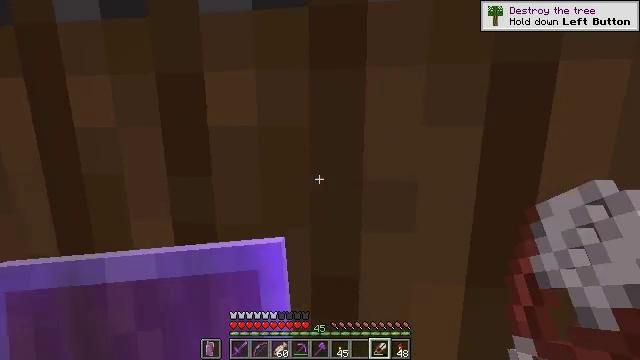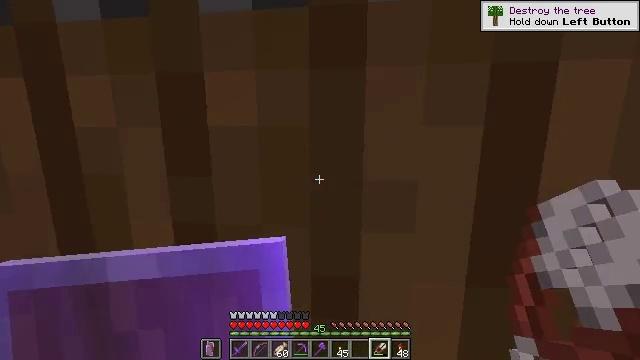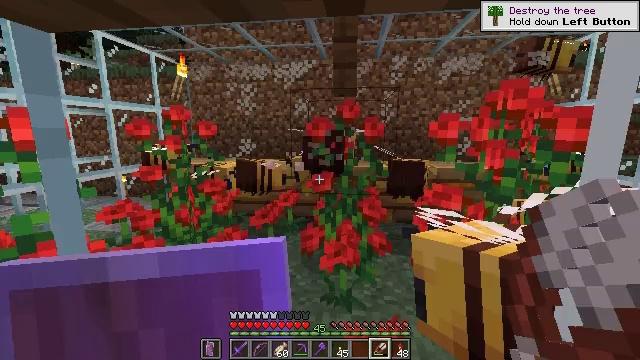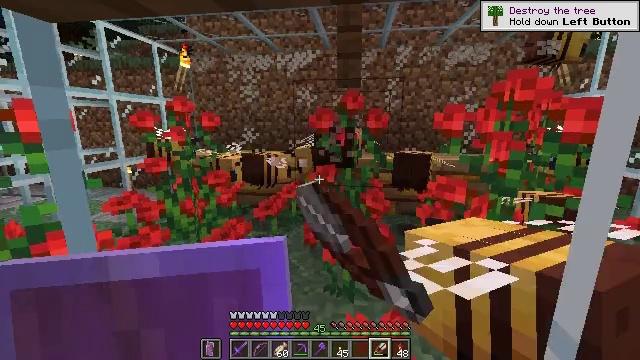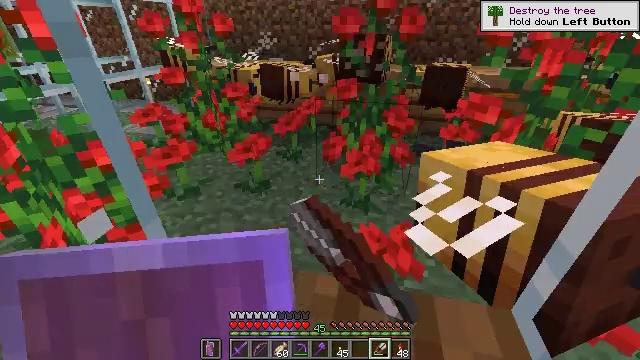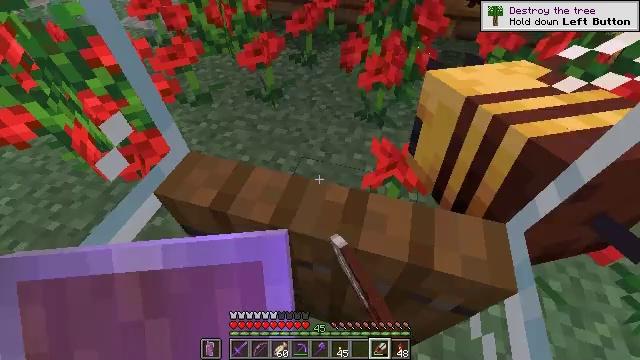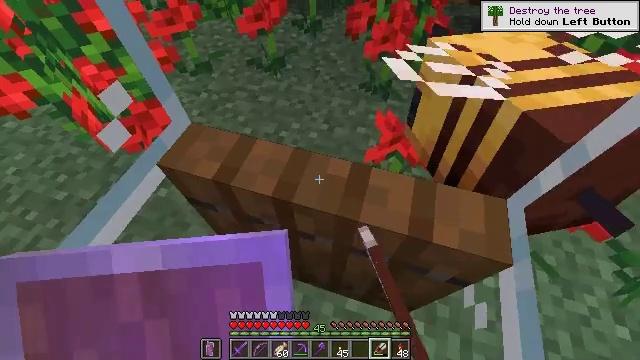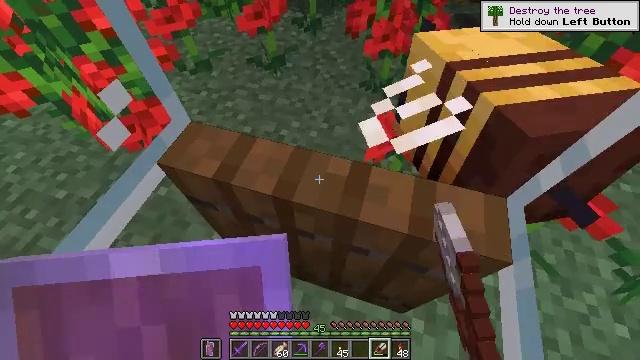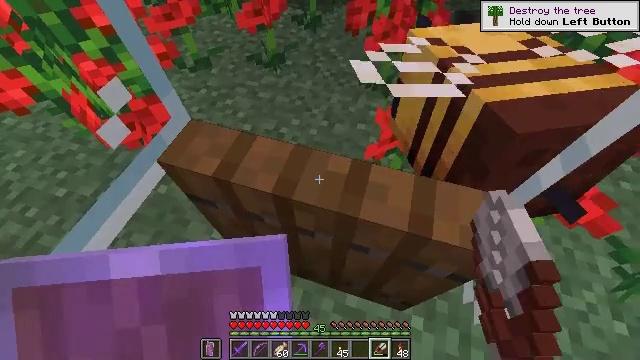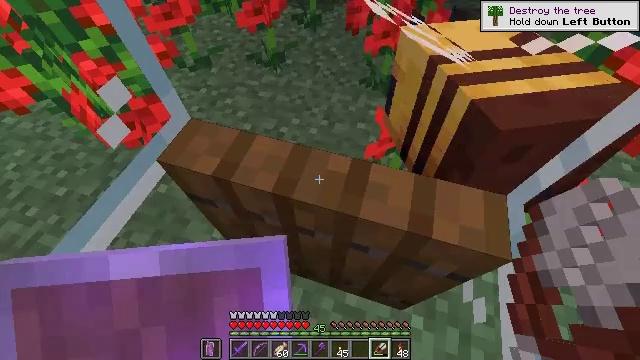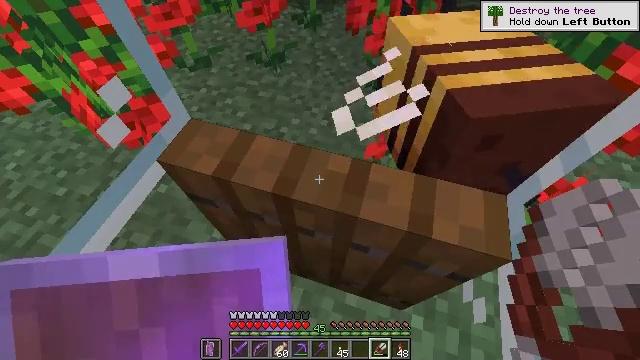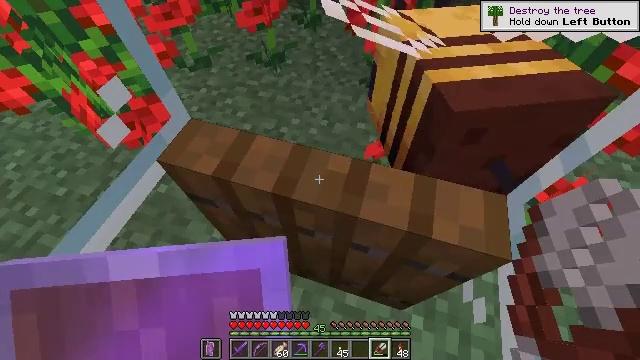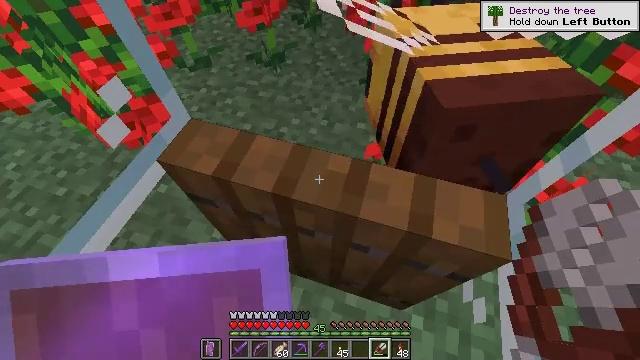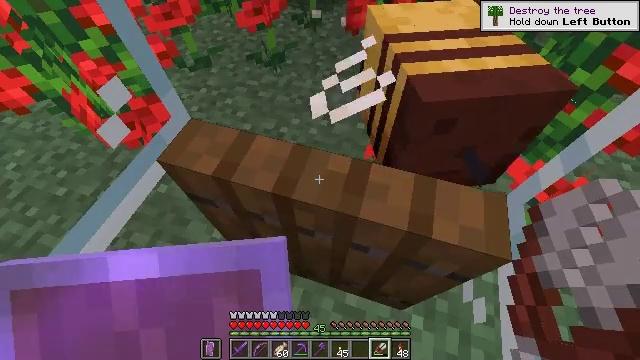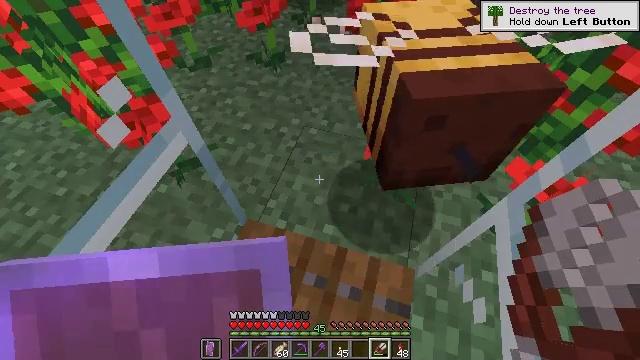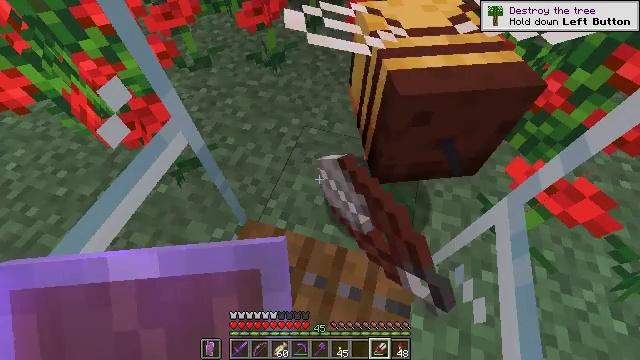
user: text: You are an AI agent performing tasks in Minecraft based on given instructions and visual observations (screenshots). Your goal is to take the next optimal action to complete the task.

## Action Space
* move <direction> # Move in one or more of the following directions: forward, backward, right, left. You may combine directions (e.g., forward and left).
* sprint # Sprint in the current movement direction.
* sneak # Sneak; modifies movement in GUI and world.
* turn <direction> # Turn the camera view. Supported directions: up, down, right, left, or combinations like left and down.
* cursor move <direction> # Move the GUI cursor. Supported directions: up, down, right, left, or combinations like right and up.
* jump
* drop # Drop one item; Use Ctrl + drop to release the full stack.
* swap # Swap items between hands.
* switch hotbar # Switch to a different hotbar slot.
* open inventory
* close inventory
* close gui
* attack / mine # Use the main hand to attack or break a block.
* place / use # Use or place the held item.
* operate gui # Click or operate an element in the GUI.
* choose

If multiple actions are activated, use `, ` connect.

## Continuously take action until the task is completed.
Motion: motion action
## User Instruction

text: Destroy the light blue shulker box to pick it up.
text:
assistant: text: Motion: no_op
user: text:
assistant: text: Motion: use / place
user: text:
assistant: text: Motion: turn down, use / place
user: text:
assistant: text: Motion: turn left and down
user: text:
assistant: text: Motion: turn left and down
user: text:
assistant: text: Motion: turn down
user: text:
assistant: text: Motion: no_op
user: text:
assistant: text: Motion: no_op
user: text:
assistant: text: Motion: no_op
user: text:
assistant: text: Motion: no_op
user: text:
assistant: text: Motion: no_op
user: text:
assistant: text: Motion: no_op
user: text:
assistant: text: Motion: no_op
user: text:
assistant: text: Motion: use / place
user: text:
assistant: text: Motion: use / place
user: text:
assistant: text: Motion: use / place
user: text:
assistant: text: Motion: no_op
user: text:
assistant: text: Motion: no_op
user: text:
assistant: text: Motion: no_op
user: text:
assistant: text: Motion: no_op
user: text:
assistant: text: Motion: turn left
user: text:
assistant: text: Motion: move forward, turn left
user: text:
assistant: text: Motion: move forward and move right, turn left
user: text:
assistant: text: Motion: move forward and move right, turn left and down
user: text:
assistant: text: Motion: move right, turn left and down
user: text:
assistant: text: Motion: move right, turn left and down
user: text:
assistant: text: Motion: turn left
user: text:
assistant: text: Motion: turn left
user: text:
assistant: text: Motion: turn left and up
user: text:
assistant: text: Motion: turn left and up